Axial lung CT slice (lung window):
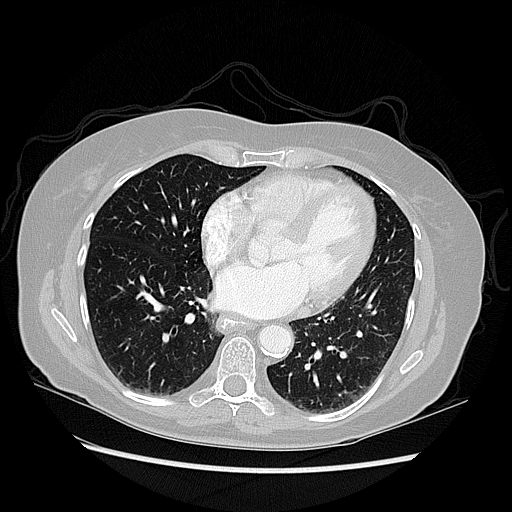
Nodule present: no